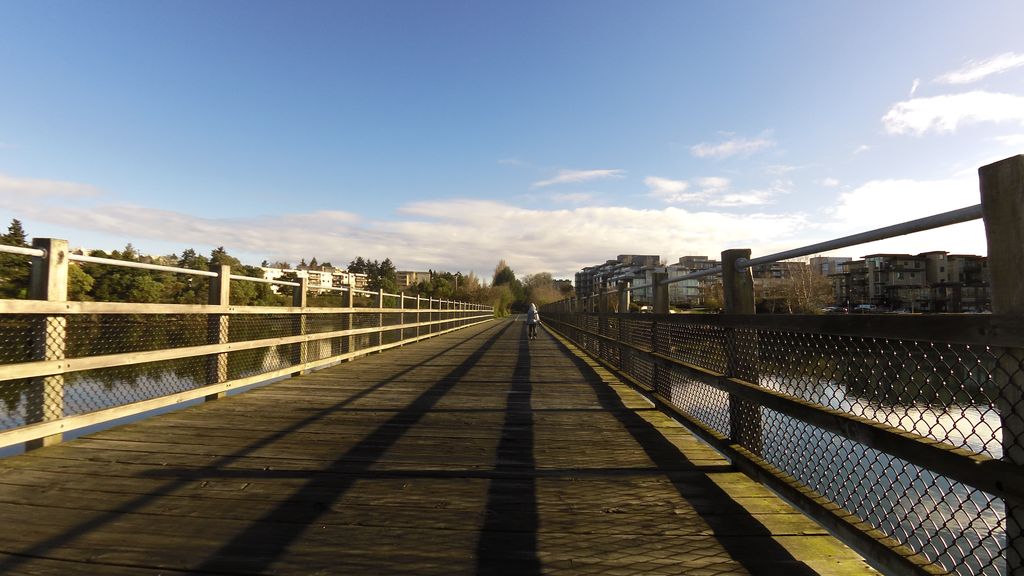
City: victoria